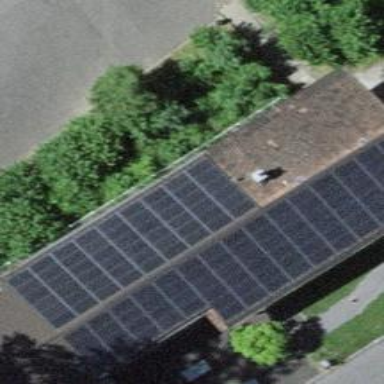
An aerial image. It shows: Solar power generator using photovoltaic panels.